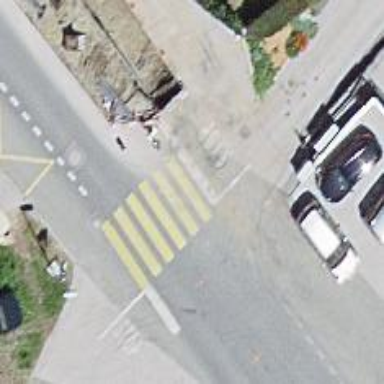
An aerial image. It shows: Road with stop sign.